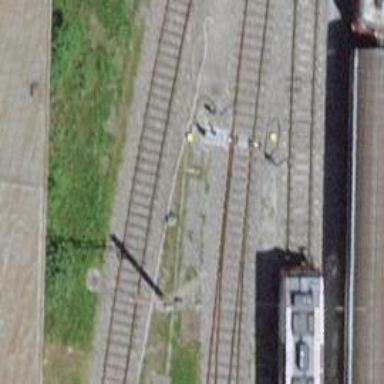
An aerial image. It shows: Railway switch.